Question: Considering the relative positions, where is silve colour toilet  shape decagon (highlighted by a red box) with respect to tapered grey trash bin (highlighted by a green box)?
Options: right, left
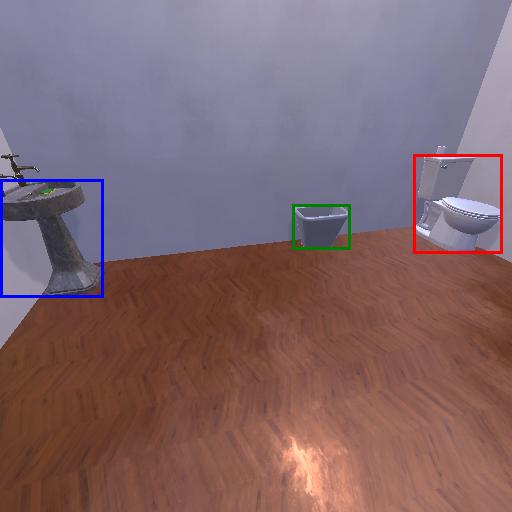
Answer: right